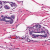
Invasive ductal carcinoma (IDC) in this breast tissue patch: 0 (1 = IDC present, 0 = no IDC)